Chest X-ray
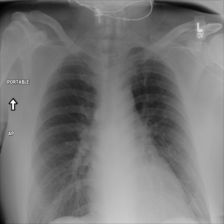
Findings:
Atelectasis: negative
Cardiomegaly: negative
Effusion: negative
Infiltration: negative
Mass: negative
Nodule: negative
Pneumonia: negative
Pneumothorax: negative
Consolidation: negative
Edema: negative
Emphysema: negative
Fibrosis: negative
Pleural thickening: negative
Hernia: negative